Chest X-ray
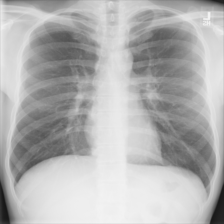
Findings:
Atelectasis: negative
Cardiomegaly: negative
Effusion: negative
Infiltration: negative
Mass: negative
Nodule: negative
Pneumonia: negative
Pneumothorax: negative
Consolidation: negative
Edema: negative
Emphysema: negative
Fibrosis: negative
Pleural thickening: negative
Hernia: negative